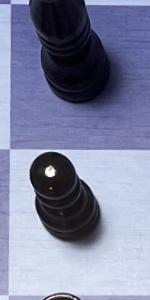
Label: Pawn_Black